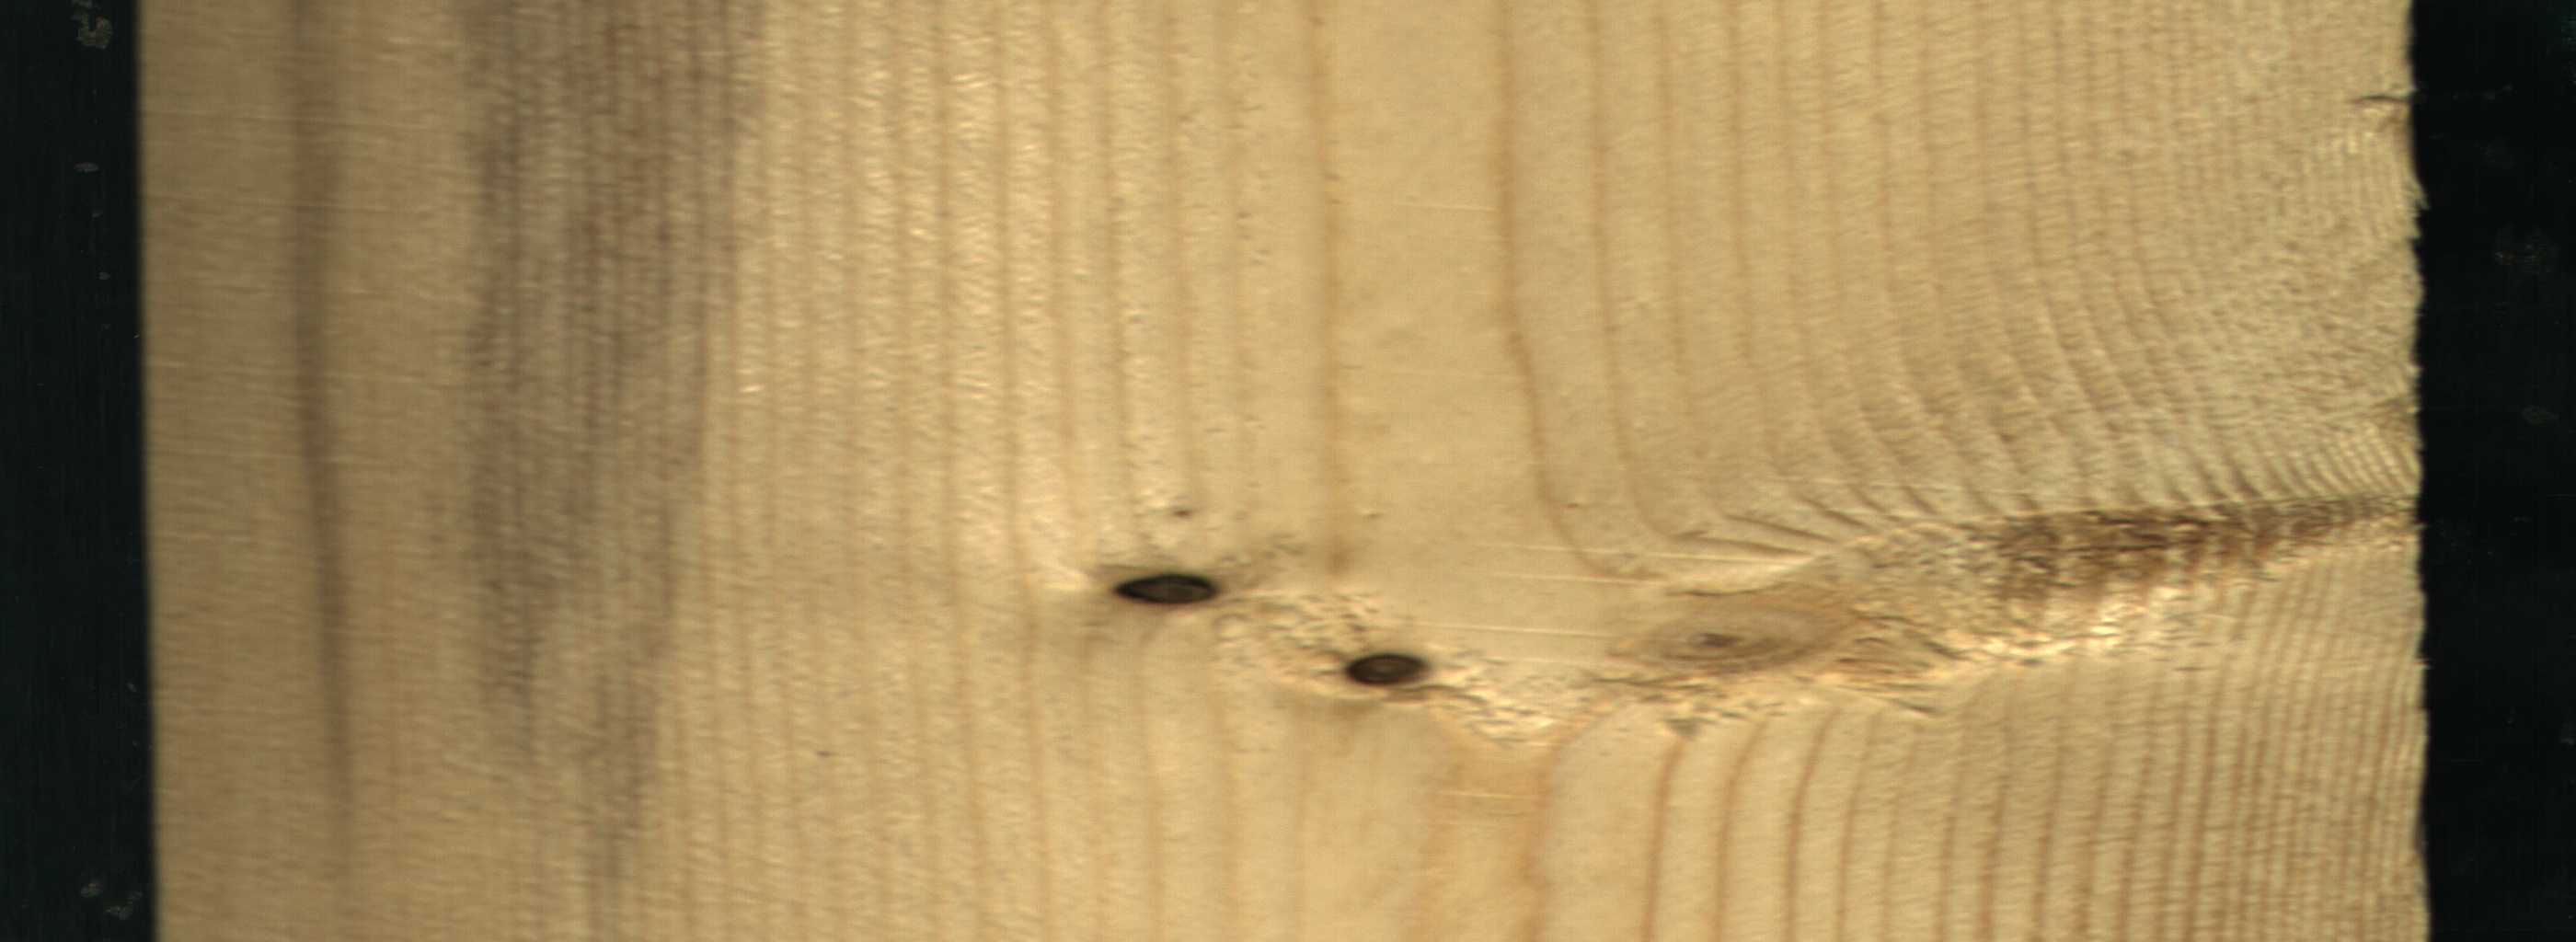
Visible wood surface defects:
Dead_Knot
Dead_Knot
Live_Knot